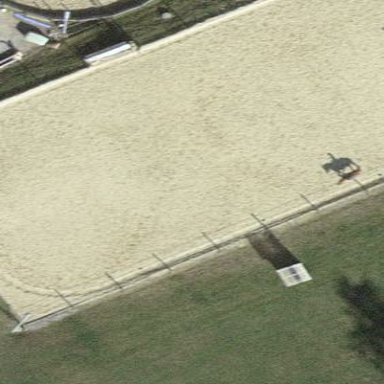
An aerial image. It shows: Equestrian pitch used for leisure and sports activities.